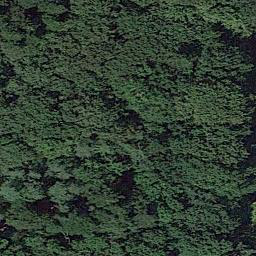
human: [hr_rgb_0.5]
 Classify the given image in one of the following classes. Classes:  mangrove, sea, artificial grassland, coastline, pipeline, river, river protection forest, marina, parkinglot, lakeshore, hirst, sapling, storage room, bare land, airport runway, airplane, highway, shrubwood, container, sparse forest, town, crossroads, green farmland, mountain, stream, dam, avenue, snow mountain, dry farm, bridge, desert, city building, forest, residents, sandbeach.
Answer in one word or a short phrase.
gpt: forest